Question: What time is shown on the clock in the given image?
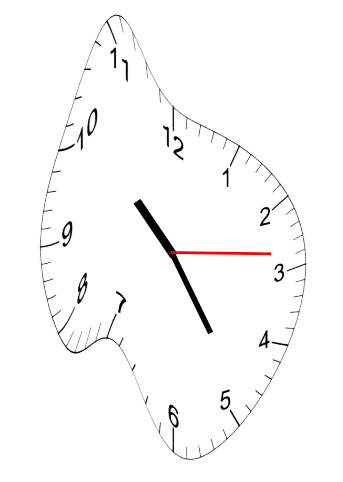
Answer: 10:24:14